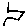
Label: star